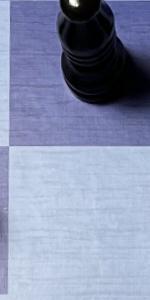
Label: Empty